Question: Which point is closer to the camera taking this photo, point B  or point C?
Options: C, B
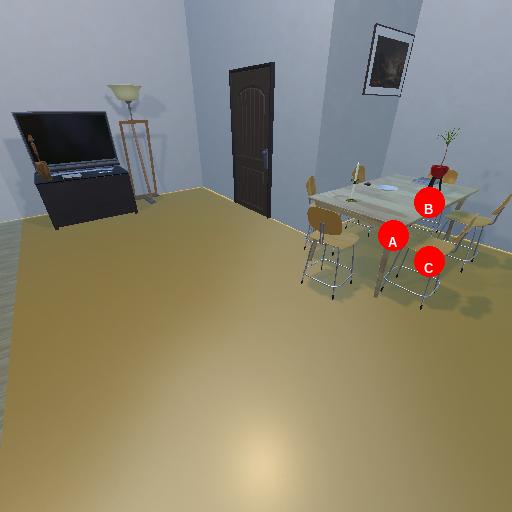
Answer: C